Aerial crown-view tile of a tropical tree (Barro Colorado Island, Panama), acquired 20250715:
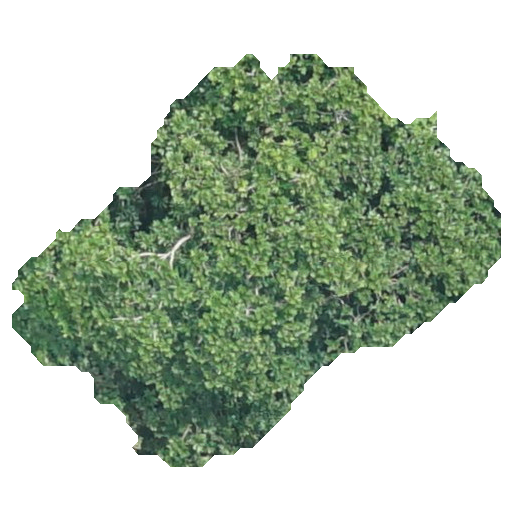
Species: Anacardium excelsum
GBIF accepted scientific name: Anacardium excelsum
Crown area: 175.73 m²